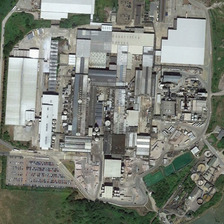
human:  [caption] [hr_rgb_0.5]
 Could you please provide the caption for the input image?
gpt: many buildings and some green trees are in an industrial area .

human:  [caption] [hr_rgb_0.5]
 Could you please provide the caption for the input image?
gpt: many buildings and some green trees are in an industrial area .

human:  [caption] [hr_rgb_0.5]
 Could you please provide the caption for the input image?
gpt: many buildings and some green trees are in an industrial area .

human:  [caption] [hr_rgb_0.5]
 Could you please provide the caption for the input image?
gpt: many buildings and some green trees are in an industrial area .

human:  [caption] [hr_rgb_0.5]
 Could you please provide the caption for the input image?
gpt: many buildings and some green trees are in an industrial area .